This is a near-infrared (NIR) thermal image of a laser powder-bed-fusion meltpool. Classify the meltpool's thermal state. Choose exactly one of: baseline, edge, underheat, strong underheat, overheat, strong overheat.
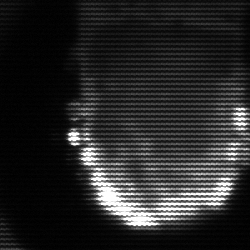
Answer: baseline